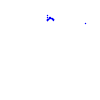
Particle: kaon